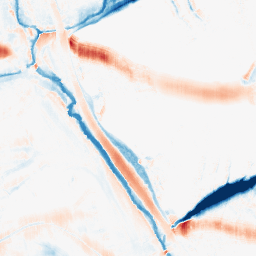
Category: morphological
Decomposition family: morphological_ellipse
Decomposition parameters: operation: average
width: 30
height: 10
Upsampling method: quintic
Upsampling parameters: scale: 4
Upsampling scale: 4